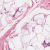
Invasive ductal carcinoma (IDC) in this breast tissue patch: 0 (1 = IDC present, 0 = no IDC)